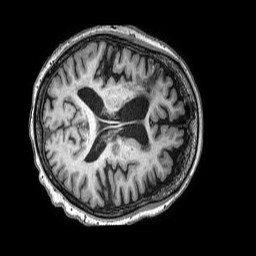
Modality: T1w
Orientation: axial
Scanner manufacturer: philips
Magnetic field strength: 3 T
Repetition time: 0.006904 s
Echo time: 0.003159 s